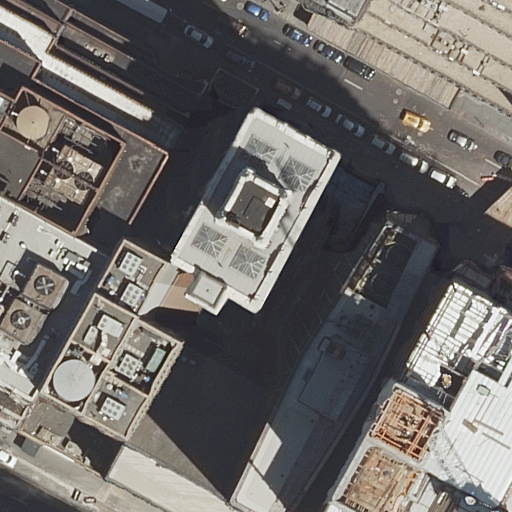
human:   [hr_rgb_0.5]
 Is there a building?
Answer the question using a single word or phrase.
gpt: yes

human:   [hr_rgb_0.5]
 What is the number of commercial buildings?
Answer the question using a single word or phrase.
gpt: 1

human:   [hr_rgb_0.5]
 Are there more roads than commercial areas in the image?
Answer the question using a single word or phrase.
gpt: yes

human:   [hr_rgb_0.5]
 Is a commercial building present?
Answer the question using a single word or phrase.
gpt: yes

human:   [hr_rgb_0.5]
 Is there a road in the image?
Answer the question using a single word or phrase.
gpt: yes

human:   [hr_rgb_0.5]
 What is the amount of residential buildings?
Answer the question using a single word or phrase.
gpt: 8

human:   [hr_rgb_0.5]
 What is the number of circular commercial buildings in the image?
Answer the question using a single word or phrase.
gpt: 0

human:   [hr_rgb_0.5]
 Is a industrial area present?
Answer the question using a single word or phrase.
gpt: no

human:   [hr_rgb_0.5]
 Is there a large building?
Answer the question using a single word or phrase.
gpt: yes

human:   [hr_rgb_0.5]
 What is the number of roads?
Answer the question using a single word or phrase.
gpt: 2

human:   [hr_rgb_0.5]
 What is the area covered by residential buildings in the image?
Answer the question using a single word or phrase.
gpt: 6842m2

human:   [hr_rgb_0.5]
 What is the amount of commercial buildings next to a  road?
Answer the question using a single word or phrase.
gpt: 1

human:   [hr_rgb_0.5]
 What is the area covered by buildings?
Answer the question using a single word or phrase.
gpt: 8554m2

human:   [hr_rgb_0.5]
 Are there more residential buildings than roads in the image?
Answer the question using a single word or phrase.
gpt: yes

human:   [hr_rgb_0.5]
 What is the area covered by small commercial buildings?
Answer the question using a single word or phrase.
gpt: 0m2

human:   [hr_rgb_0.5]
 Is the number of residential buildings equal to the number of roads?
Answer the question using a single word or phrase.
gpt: no

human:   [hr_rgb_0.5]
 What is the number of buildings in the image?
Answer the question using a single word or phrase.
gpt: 9

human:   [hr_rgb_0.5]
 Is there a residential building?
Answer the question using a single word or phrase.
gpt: yes

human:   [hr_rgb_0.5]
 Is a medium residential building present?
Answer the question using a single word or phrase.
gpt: yes

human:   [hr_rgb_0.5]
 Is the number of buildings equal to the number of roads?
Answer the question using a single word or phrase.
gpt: no

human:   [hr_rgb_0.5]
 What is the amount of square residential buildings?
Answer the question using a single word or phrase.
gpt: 0

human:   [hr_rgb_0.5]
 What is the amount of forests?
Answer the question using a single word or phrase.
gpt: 0

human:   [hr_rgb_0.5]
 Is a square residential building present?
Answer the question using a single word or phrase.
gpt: no

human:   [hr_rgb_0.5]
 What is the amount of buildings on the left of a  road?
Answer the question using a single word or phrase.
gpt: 4

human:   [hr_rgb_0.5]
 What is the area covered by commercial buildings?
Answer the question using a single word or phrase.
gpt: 1712m2

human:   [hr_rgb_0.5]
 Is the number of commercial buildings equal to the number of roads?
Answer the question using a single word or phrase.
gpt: no

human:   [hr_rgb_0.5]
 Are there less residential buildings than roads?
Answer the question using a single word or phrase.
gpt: no

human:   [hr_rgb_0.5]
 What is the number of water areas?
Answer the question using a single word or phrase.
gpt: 0

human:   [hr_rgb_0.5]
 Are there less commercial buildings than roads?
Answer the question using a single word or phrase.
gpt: yes

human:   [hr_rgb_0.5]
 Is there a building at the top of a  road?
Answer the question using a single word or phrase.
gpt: yes

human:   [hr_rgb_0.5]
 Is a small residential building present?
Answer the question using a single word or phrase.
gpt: yes

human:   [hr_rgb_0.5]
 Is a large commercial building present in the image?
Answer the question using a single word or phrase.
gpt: yes

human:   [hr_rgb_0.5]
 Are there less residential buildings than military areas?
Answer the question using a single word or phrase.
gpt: no

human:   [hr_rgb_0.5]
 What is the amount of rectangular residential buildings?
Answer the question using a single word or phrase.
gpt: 2

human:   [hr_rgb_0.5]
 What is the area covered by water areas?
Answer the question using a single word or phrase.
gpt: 0m2

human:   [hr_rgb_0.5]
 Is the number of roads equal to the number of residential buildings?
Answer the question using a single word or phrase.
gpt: no

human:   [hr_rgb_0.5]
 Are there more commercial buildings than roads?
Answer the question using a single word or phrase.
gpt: no

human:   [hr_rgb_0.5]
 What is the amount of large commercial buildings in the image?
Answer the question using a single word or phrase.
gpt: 1

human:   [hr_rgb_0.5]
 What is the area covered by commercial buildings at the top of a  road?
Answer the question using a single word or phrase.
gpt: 1712m2

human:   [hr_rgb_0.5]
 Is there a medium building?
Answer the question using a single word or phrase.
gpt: yes

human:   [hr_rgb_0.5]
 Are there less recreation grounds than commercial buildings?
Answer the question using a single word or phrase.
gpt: yes

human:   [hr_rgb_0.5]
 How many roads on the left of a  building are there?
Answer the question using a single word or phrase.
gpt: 2

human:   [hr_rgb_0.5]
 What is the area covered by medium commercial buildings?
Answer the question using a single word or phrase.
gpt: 0m2

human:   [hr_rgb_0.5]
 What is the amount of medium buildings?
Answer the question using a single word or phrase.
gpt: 1

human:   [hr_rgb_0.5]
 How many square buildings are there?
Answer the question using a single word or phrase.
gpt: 0

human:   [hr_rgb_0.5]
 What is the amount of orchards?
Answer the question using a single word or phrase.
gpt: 0

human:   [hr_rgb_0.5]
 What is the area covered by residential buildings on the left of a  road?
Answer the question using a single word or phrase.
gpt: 3951m2

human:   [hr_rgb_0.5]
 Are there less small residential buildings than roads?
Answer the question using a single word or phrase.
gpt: yes

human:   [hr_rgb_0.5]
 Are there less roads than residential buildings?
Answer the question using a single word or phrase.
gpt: yes

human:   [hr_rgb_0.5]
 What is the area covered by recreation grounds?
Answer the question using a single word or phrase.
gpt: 0m2

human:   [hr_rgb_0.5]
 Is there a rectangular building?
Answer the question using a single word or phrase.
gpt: yes

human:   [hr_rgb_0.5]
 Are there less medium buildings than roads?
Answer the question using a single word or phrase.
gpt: yes

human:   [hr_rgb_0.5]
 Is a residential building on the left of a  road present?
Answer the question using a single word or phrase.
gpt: yes

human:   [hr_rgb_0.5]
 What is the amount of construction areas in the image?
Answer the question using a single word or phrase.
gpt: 0

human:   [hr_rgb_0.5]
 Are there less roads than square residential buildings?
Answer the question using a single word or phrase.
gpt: no

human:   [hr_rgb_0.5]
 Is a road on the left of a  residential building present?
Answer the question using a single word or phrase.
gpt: yes

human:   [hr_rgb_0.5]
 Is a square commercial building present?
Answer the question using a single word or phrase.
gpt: no

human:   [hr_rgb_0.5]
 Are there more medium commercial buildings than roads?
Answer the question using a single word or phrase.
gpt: no

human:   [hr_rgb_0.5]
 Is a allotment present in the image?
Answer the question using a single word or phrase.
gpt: no

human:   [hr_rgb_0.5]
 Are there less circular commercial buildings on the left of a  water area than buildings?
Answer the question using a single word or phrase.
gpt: yes

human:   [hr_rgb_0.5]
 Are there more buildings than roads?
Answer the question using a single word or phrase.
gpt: yes

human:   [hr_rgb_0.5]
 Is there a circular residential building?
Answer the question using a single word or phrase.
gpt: no

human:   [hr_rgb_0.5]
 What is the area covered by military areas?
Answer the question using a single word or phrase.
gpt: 0m2

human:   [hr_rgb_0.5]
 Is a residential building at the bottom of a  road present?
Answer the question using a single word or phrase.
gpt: yes